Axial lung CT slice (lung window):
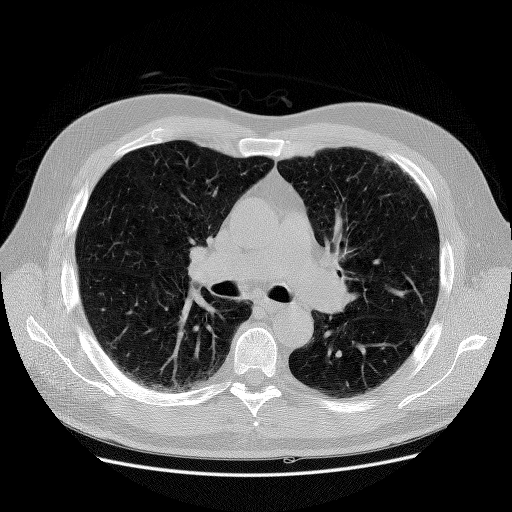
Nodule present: no